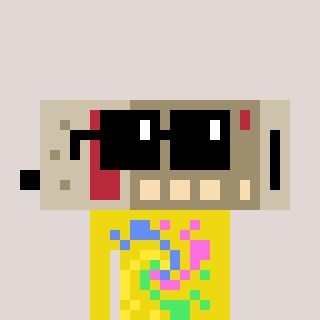
a pixel art character with square black sunglasses, a cordless phone-shaped head and a yellow-colored body on a warm background